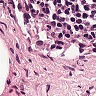
Metastatic tissue present: no